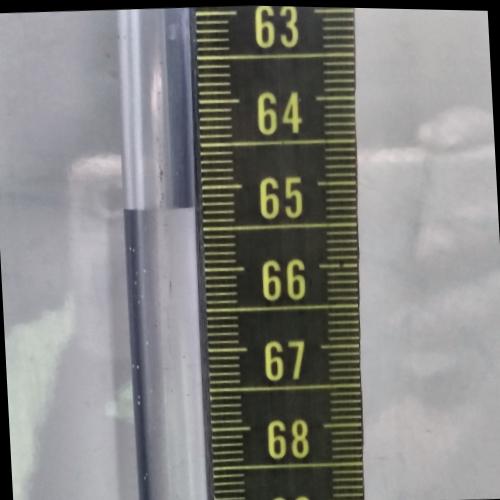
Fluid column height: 65.2 cm